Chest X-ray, AP view. Patient: 50 years old, sex M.
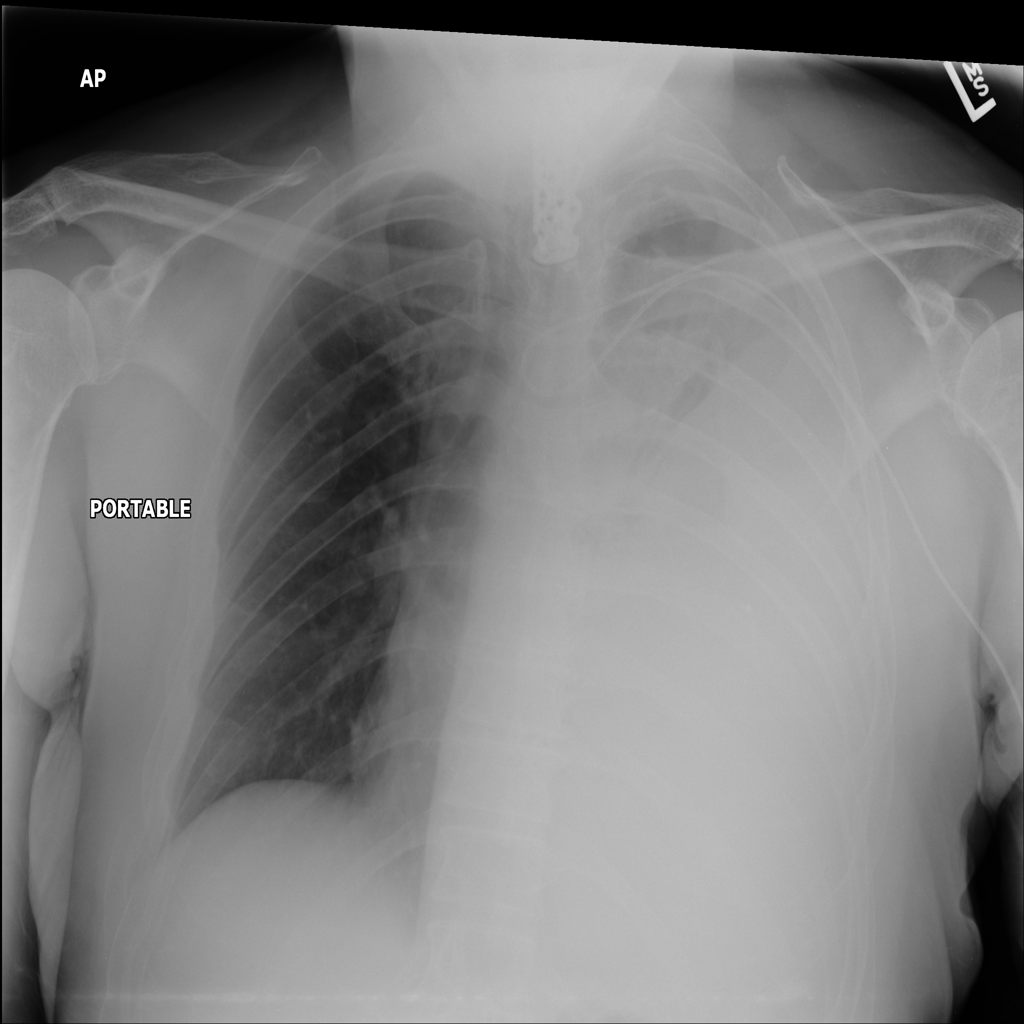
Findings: No Finding